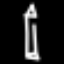
Label: pencil